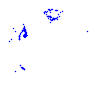
Particle: pion